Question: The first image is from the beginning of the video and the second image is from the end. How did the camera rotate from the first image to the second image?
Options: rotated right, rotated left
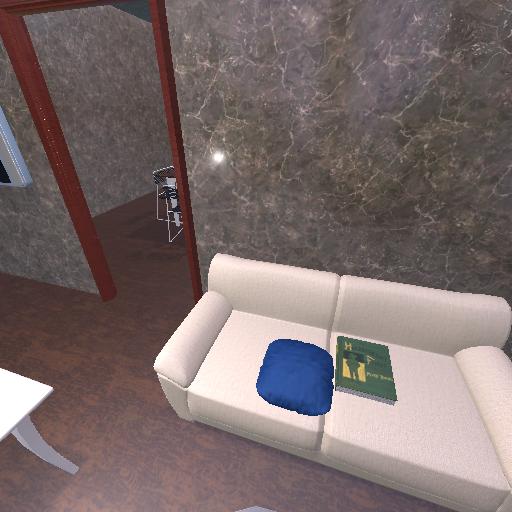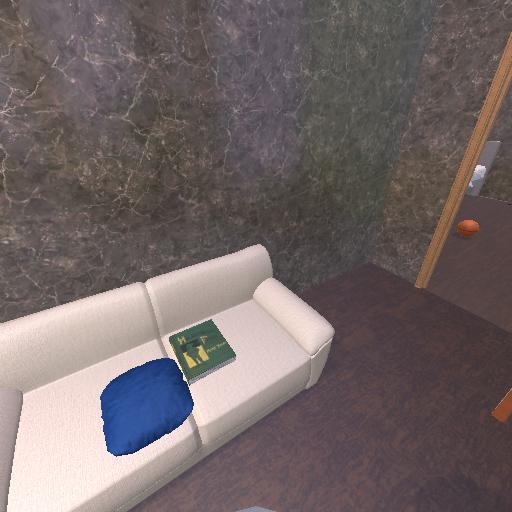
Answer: rotated right